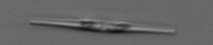
Label: pennate